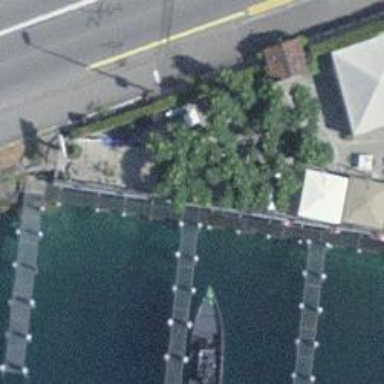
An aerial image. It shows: Man-made pier.